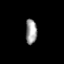
Tissue: prostate
Cell type: T cells
Senescence score: 0.7134
Nuclear area (px): 277
Mean DAPI intensity: 155.126